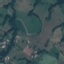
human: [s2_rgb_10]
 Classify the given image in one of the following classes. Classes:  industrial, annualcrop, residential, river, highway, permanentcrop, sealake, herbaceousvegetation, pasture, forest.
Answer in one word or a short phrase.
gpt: Pasture